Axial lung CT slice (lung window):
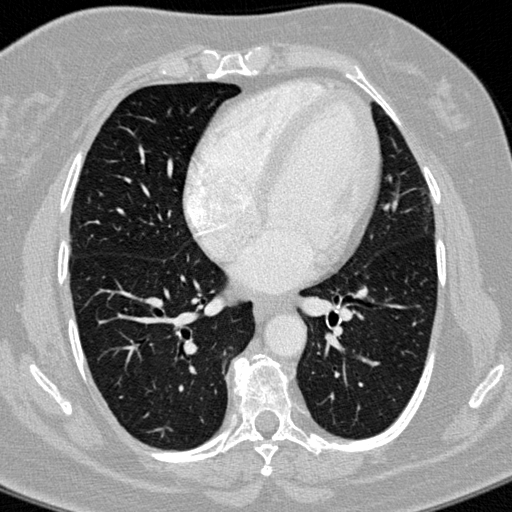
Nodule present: no